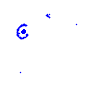
Particle: electron